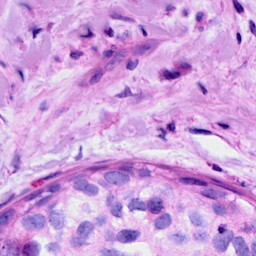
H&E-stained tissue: Breast